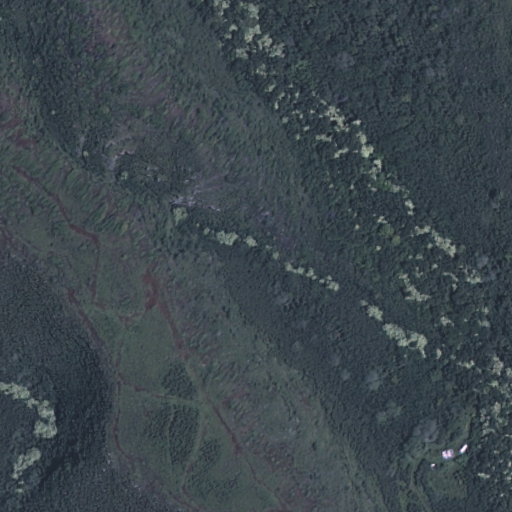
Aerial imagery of valley in Hawaii named Pia Gulch containing only unknown